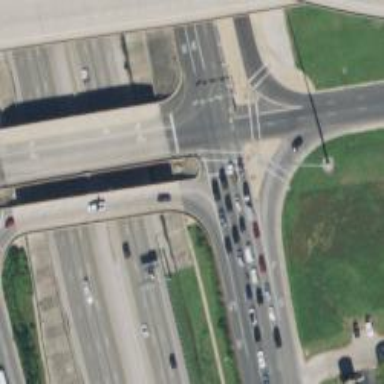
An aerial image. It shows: There is secondary road bridge with frontage road.